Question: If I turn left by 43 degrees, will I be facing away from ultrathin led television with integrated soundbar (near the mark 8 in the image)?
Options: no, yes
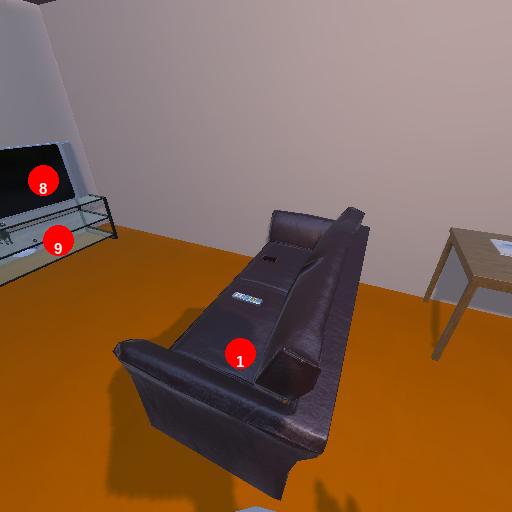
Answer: no